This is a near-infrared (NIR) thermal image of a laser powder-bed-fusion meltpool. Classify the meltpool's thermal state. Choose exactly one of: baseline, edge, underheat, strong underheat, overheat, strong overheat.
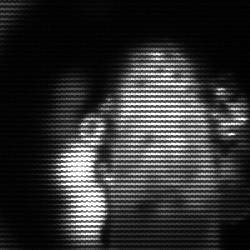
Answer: strong underheat